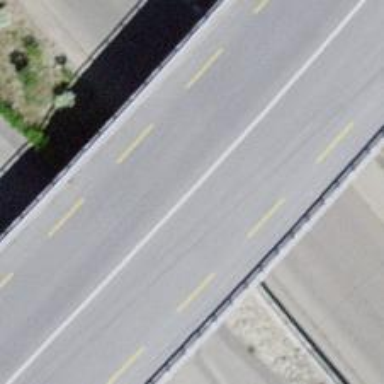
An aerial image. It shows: Primary highway bridge with asphalt surface. It includes designated lane for cyclists.